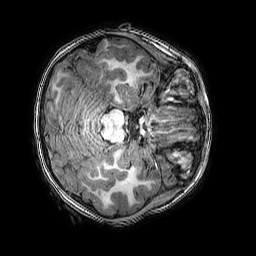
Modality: T1w
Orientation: axial
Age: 6
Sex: female
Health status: healthy